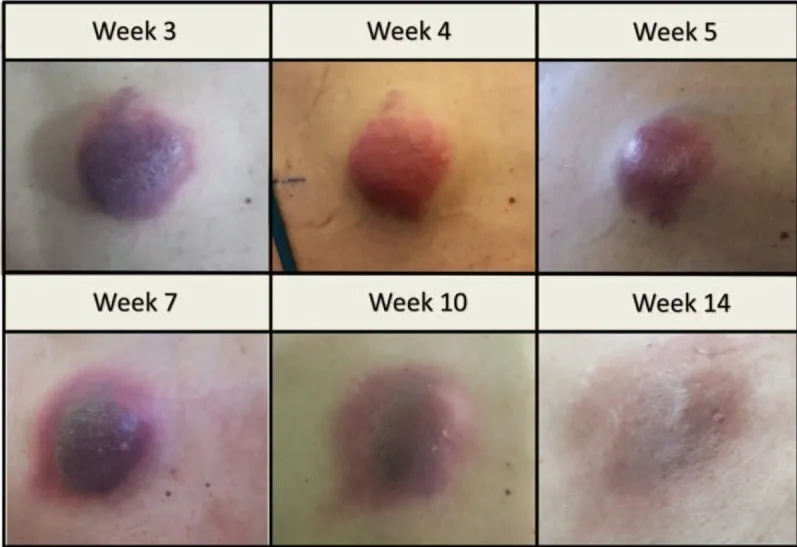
Response of a subcutaneous metastatic lesion to nivolumab, by week of treatment.
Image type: endoscopy (airway_endoscopy)